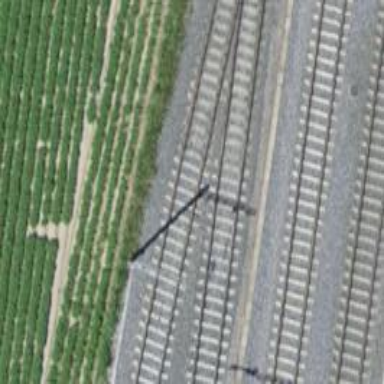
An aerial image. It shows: Rail yard with electrified rails and single track.